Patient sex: M
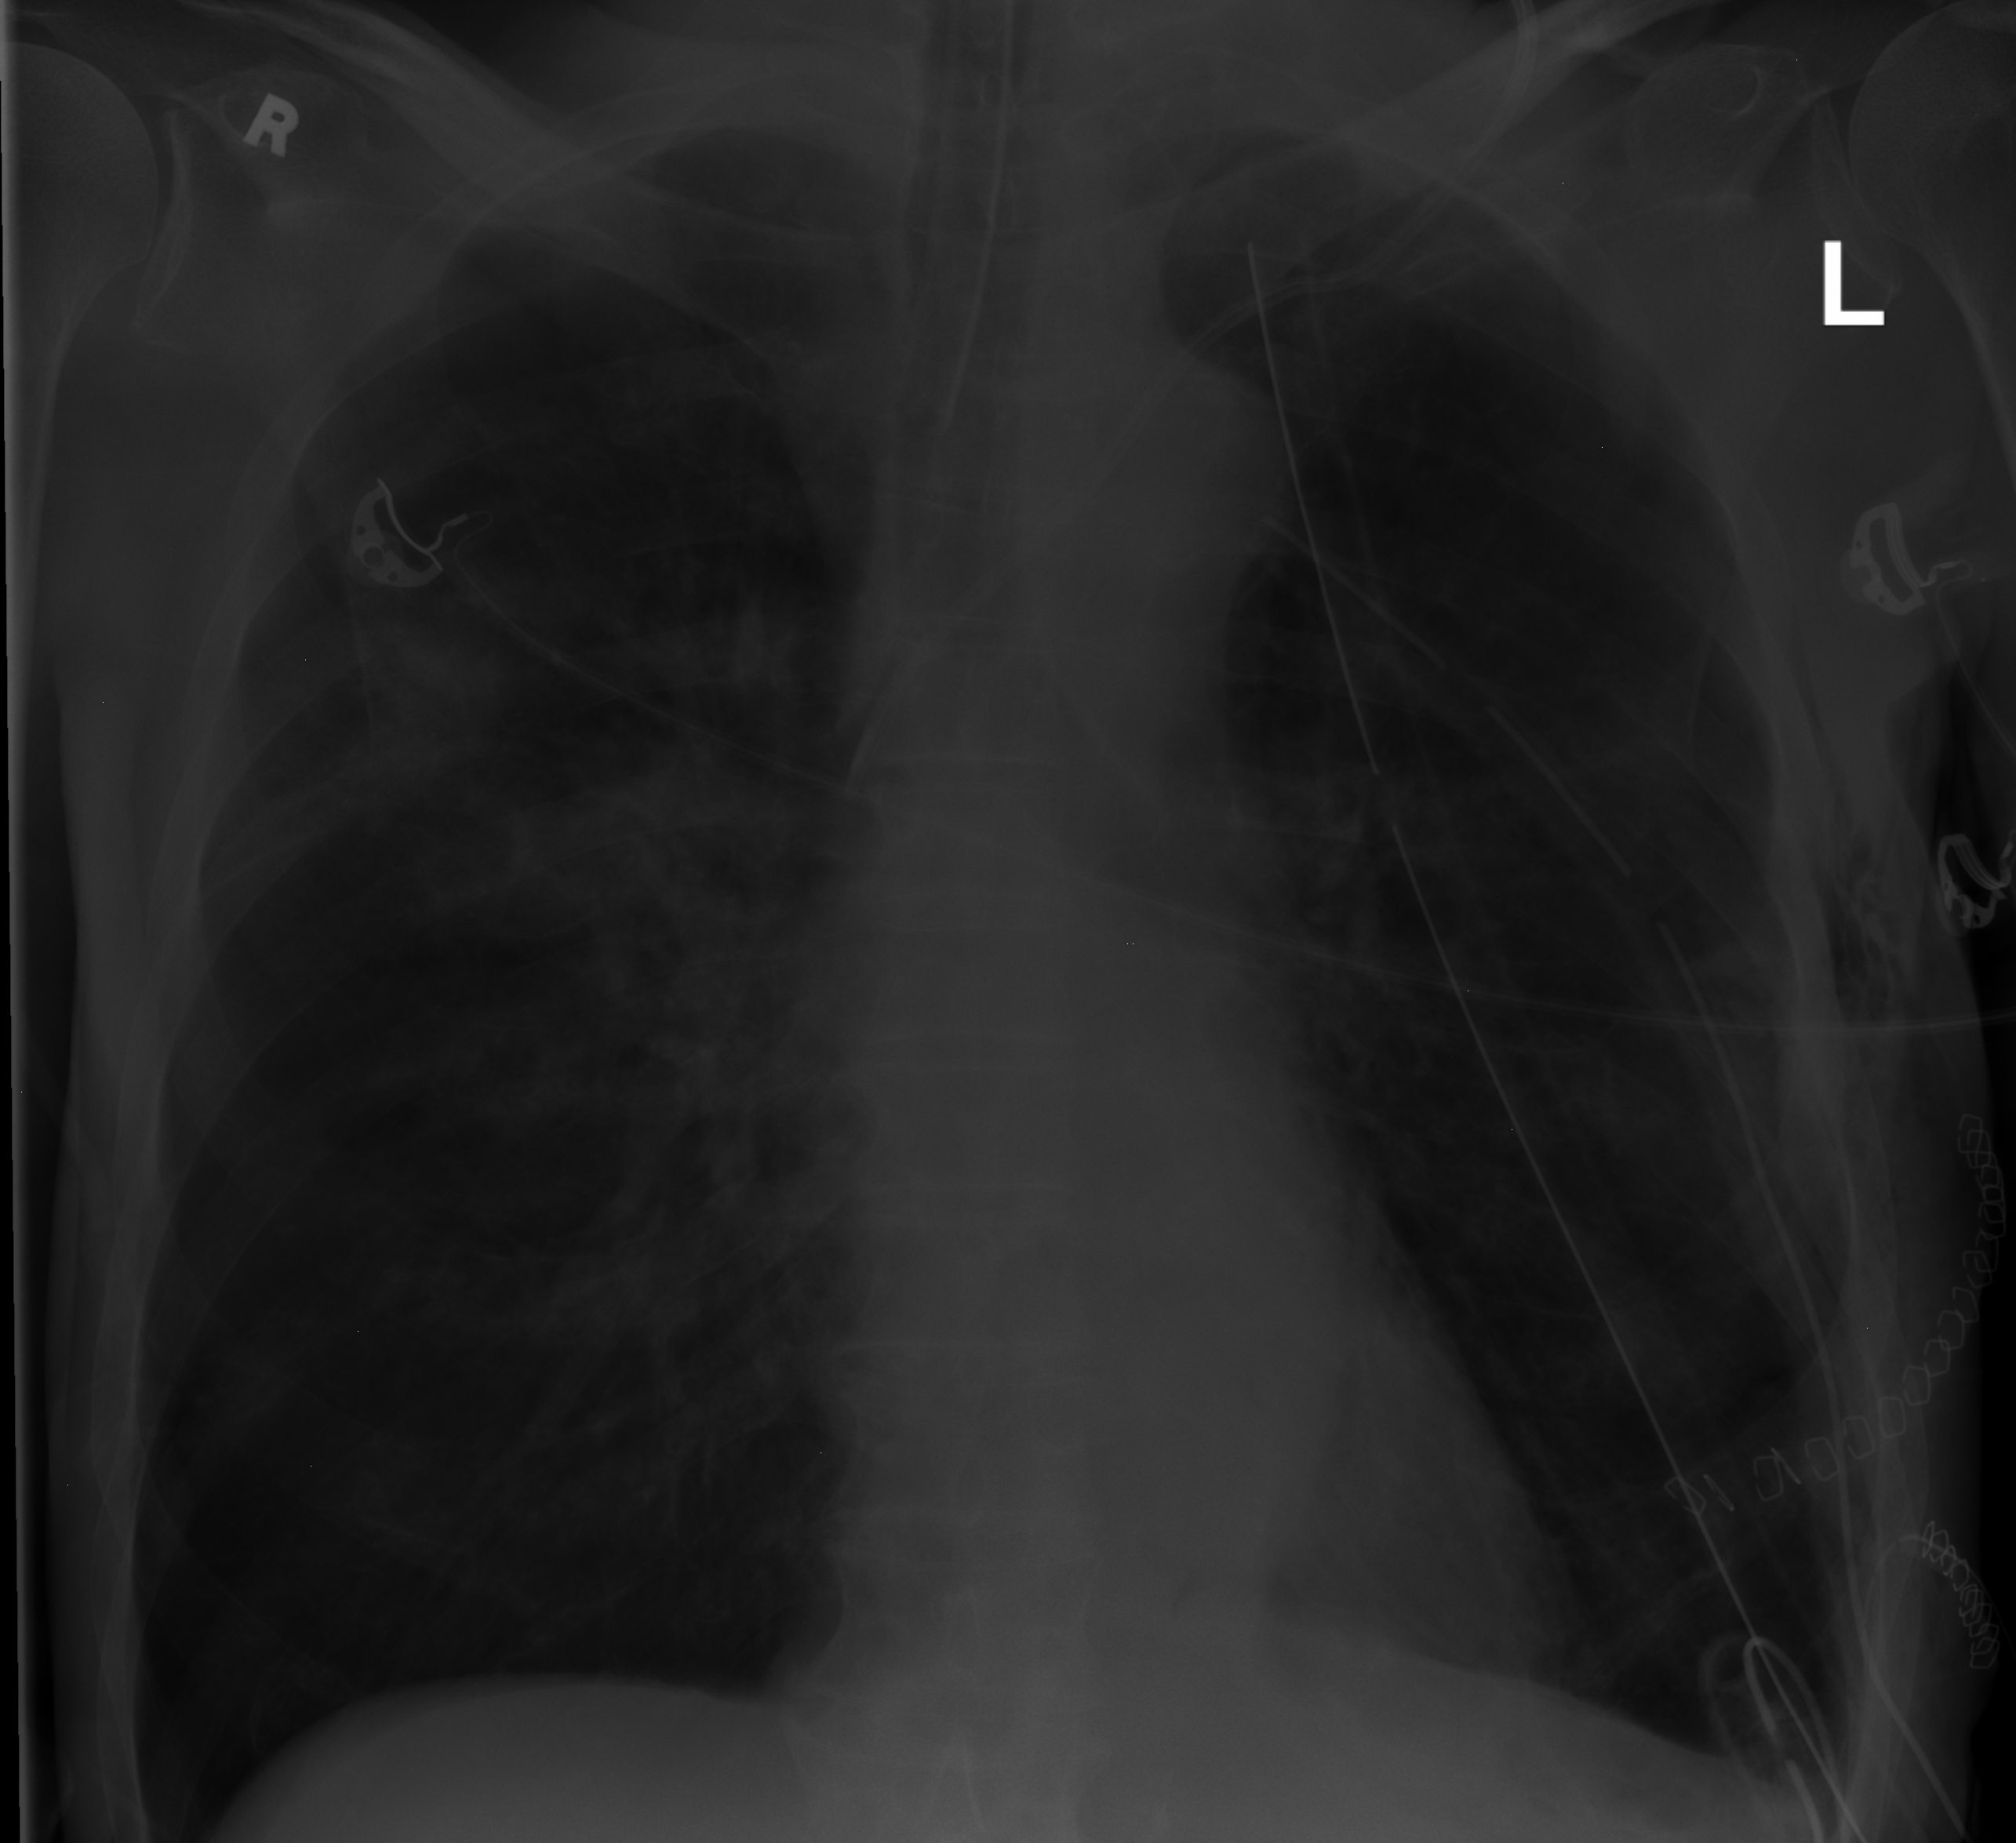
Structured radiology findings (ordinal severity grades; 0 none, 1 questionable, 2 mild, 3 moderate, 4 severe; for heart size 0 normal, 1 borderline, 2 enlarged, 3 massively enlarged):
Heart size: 0
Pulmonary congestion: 0
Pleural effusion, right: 0
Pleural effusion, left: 0
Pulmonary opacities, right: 2
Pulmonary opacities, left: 0
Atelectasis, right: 0
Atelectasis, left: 0